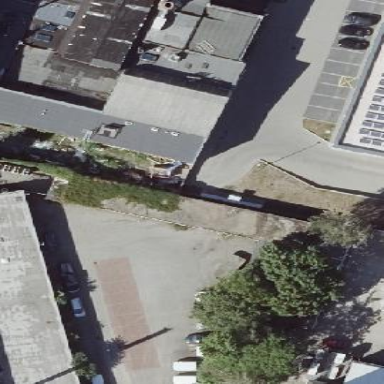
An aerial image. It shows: Group of garages.